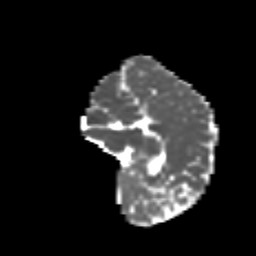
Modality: MD
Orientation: sagittal
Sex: female
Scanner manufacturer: siemens
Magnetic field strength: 3 T
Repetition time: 5 s
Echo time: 0.071 s